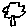
Label: tree